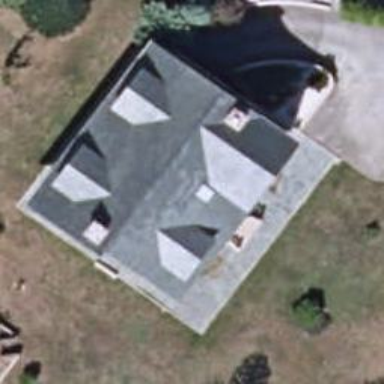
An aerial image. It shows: Simple house.